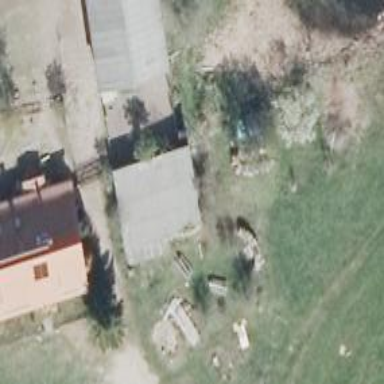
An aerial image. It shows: Farm shop.